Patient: sex F, age 58
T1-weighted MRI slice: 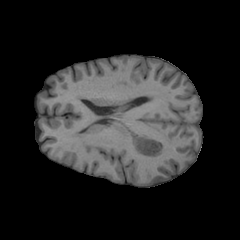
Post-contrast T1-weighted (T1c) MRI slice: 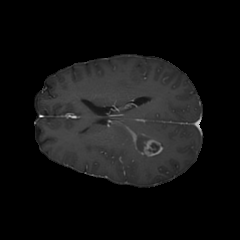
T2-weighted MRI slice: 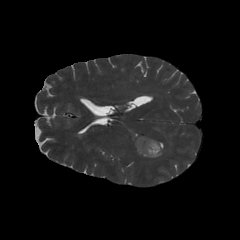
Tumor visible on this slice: yes
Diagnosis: Glioblastoma, IDH-wildtype
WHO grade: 4